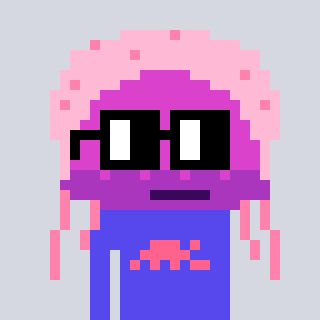
a pixel art character with square black glasses, a jellyfish-shaped head and a computerblue-colored body on a cool background